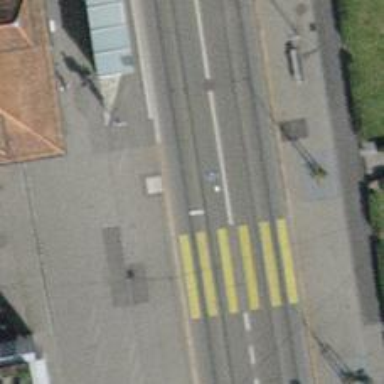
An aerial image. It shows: Tram stop with public transport connection.